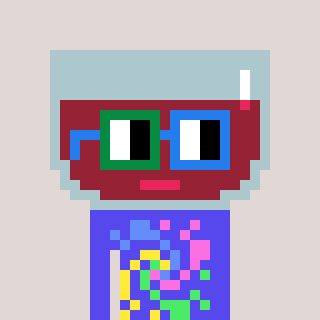
a pixel art character with square green and blue glasses, a wine-shaped head and a computerblue-colored body on a warm background